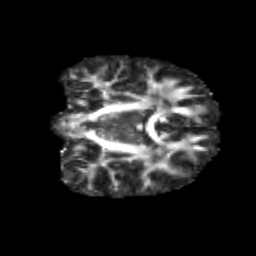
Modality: FA
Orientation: coronal
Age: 10
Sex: male
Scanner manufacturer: siemens
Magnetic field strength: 3 T
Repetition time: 3.8 s
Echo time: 0.07 s